Question: Someday i've downloaded a very nice jquery editor but i lost it and i only have a screenshot of it. You just type a tag and press return or space and it's will be inside a nice box, and you can delete it by only pressing the backspace key or the close icon.

Please don't suggest me <URL> because it's so poor and the tags are inserted outside the input box.
Thanks
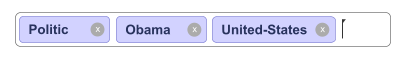
Answer: How's <URL>?